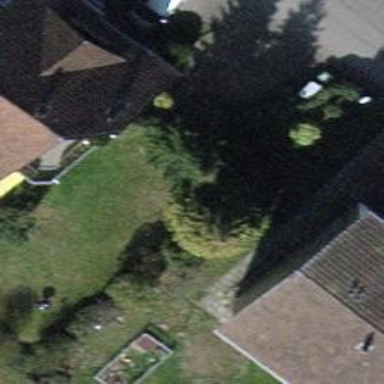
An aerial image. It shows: Evergreen needle-leaved tree.